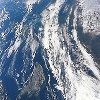
Label: cloud